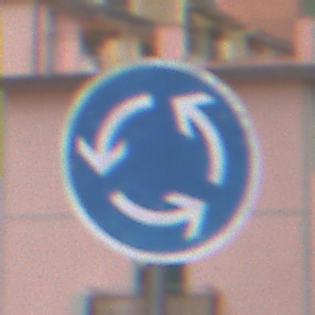
Verkehrszeichen: Kreisverkehr
Umgebung: Outdoor, Urban
Tageszeit: Midday
Wetter: Overcast
Licht: Natural
Jahreszeit: NotSpecified
Kontrast: LowContrast